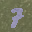
Label: 7